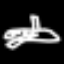
Label: airplane